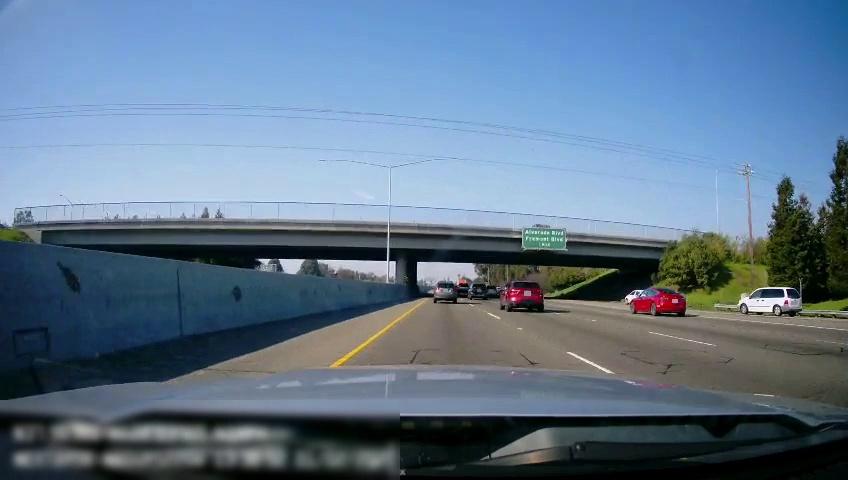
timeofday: Day
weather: Sunny
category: Drivable Space
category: Vehicles | SUV
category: Vehicles | SUV
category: Vehicles | SUV
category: Vehicles | Truck
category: Vehicles | Car
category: Vehicles | Van
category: Vehicles | Car
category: Vehicles | Car
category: Lanes | Current Lane
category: Lanes | Current Lane
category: Lanes | Alternate Lane
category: Lanes | Alternate Lane
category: Lanes | Alternate Lane
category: Traffic | Signs
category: Traffic | Signs